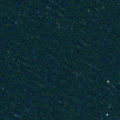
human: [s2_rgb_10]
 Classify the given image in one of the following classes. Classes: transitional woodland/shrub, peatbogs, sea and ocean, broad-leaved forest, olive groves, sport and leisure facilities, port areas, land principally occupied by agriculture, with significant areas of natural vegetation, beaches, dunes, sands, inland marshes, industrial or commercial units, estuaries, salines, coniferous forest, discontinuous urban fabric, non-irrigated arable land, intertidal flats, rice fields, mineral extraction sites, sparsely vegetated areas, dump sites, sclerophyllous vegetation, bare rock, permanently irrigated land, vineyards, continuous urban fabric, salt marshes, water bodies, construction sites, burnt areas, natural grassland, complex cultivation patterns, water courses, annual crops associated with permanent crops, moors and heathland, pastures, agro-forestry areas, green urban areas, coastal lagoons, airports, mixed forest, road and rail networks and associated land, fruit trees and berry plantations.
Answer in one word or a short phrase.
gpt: sea and ocean